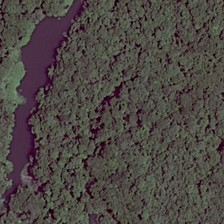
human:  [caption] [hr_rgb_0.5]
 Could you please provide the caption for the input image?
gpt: a river is in a forest with many green trees .

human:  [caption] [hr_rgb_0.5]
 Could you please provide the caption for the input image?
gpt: a river is in a forest with many green trees .

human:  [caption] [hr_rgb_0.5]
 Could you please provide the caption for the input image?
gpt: a river is in a forest with many green trees .

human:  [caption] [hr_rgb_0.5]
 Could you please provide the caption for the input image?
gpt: a river is in a forest with many green trees .

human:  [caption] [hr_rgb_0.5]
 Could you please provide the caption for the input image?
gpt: a river is in a forest with many green trees .